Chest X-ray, PA view. Patient: 72 years old, sex F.
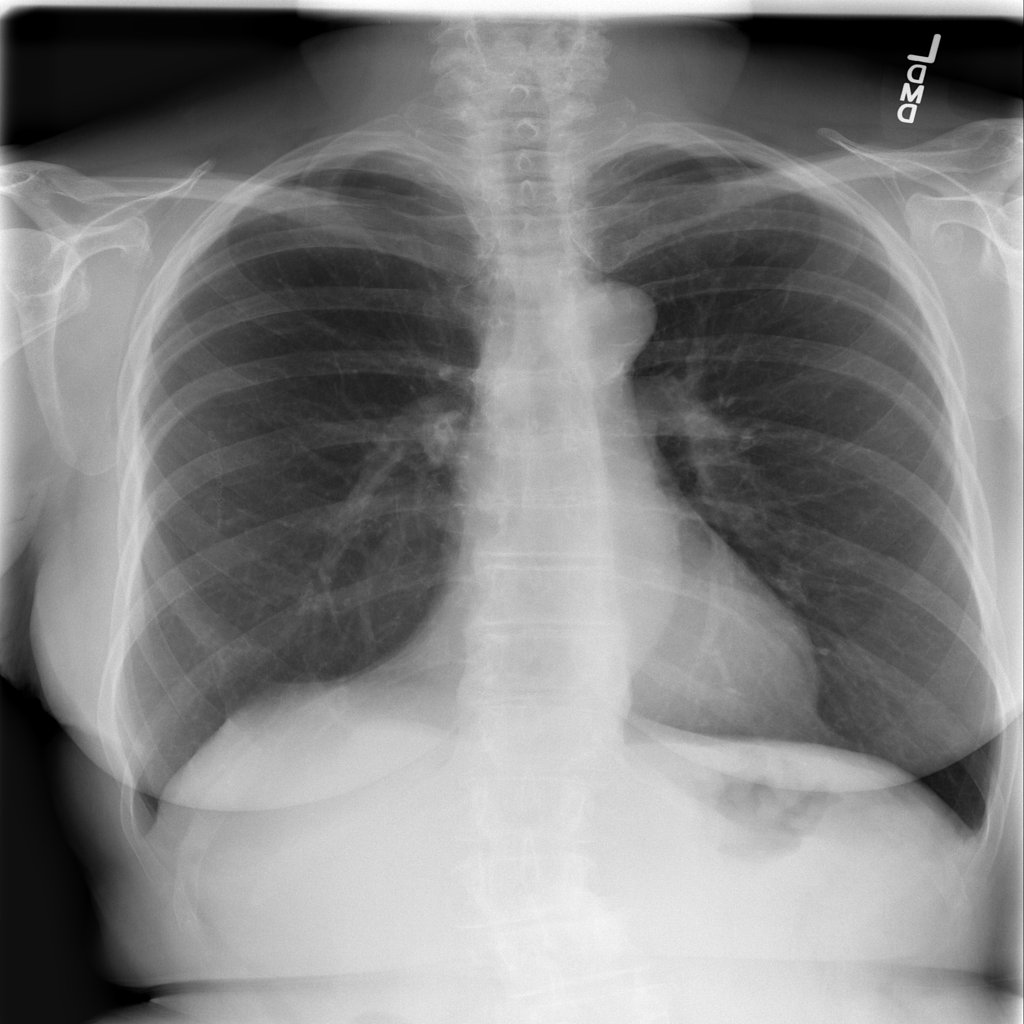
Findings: Fibrosis